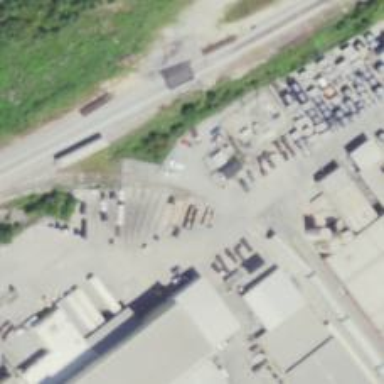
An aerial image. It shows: Rail spur service.